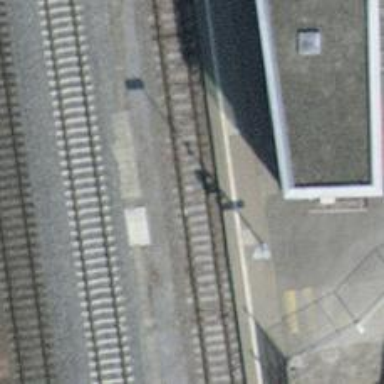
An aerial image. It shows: Stop position for public transport at railway stop.